Question: This is a snake game. How many steps do you need to take from the current state to eat the food?
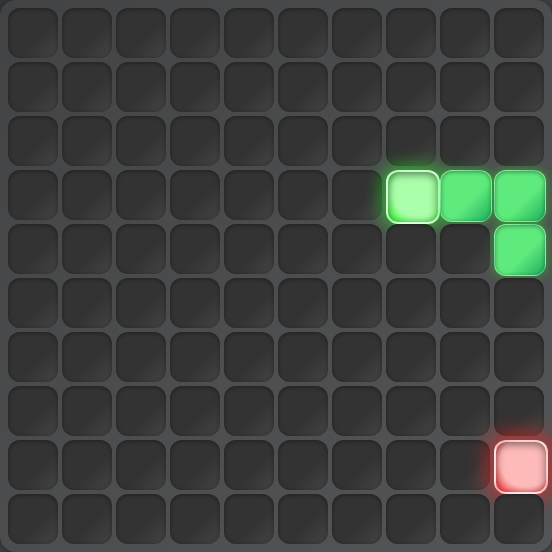
Answer: 7